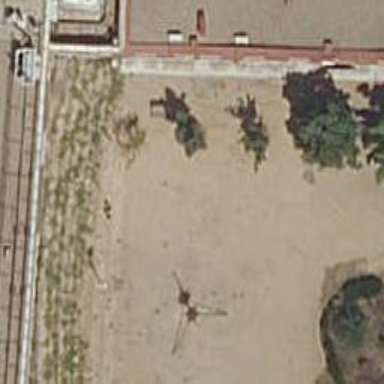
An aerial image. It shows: Playground featuring swings.